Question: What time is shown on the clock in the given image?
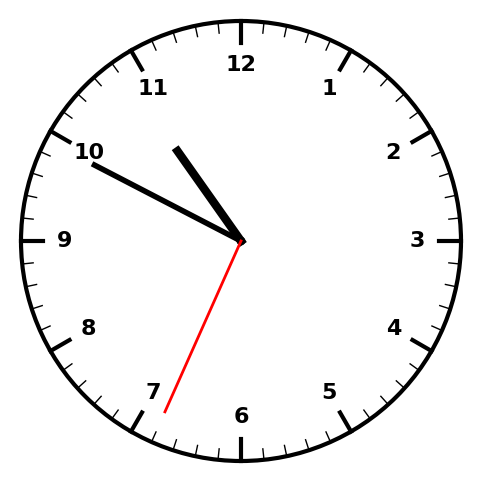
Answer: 10:49:34